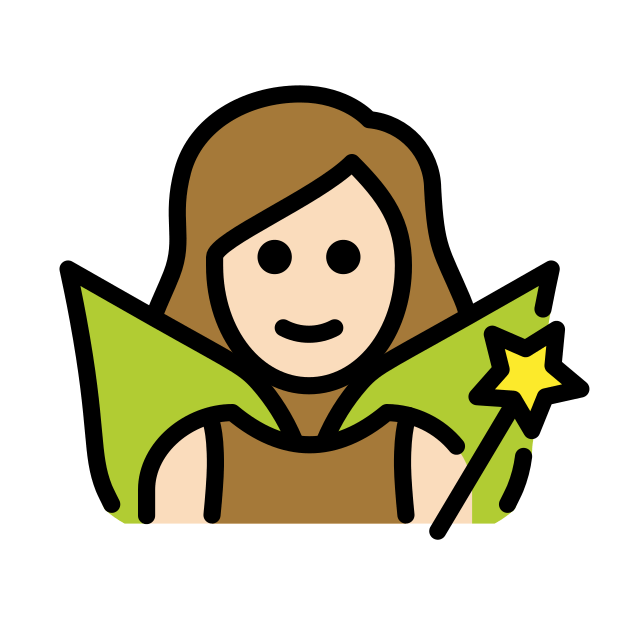
woman fairy: light skin tone